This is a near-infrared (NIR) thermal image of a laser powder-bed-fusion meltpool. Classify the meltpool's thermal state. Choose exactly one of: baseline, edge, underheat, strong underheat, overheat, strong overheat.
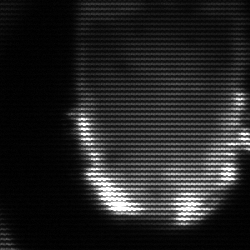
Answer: baseline